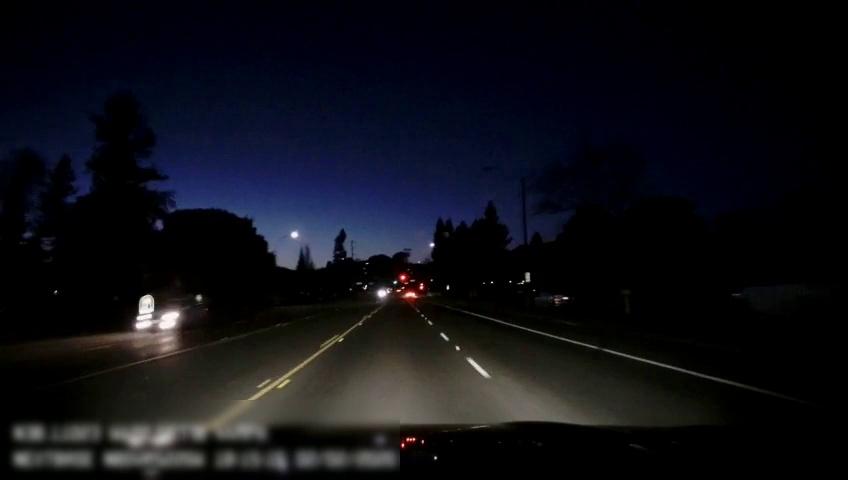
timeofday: Night
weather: Other
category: Drivable Space
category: Drivable Space
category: Vehicles | Car
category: Vehicles | SUV
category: Vehicles | SUV
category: Lanes | Alternate Lane
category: Lanes | Current Lane
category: Lanes | Current Lane
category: Lanes | Opposite Lane
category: Lanes | Opposite Lane